Field crop: maize
Growth stage: 2
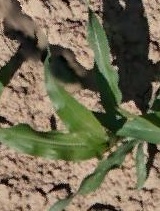
Species: maize